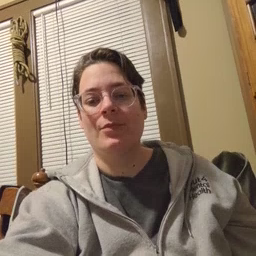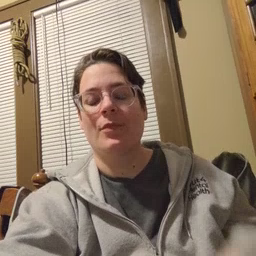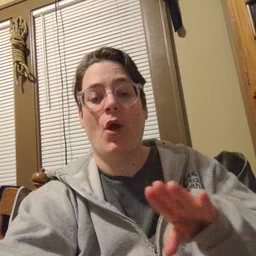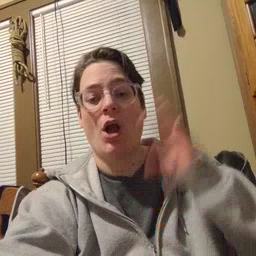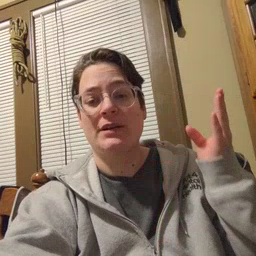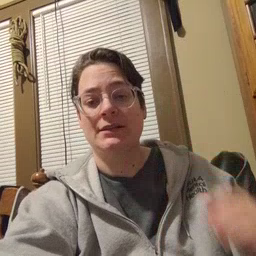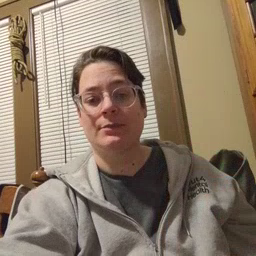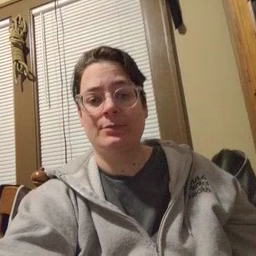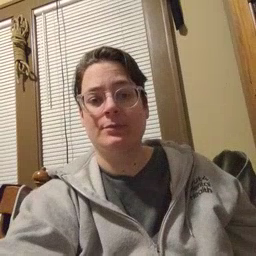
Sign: open